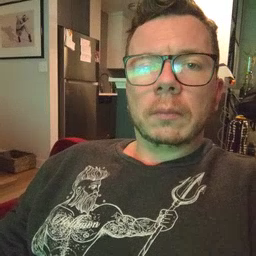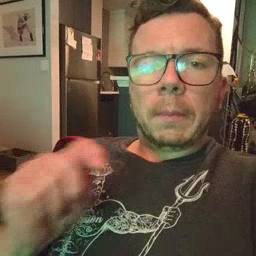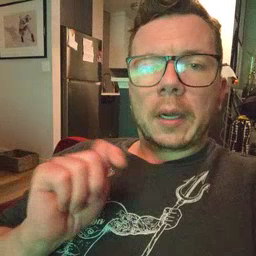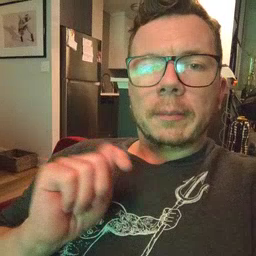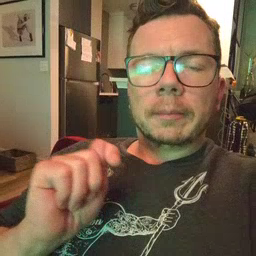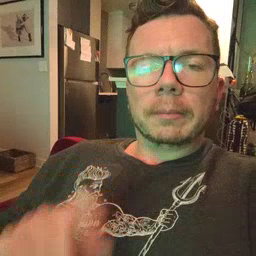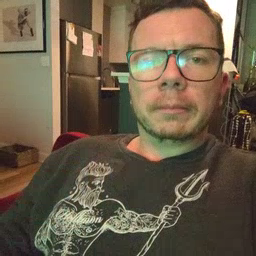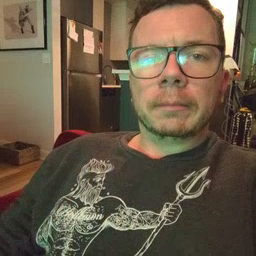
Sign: potty